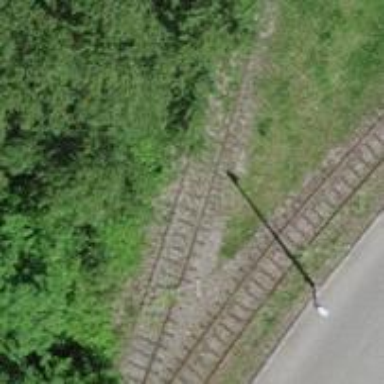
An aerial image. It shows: Disused railway spur with single track.